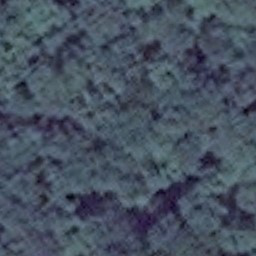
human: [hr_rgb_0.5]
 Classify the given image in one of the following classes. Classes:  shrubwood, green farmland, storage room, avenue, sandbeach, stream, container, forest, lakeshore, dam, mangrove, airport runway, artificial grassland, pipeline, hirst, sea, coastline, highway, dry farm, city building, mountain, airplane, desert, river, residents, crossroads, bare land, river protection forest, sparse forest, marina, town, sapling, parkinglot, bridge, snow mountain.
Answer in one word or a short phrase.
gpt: forest